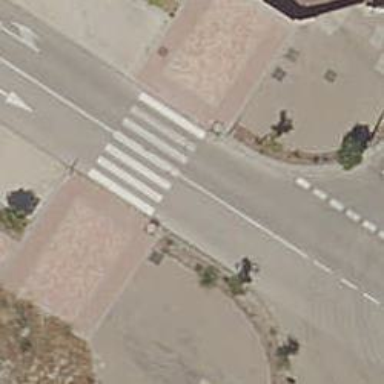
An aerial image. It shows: Zebra crossing on the road.